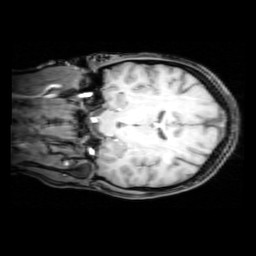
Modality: T1w
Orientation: coronal
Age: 25
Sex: female
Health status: healthy
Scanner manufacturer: philips
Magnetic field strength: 3 T
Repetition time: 0.012 s
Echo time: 0.0037 s